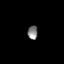
Tissue: lung
Cell type: Epithelial cells
Senescence score: 0.2069
Nuclear area (px): 137
Mean DAPI intensity: 128.38